Field crop: maize
Growth stage: 1
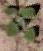
Species: chenopodium